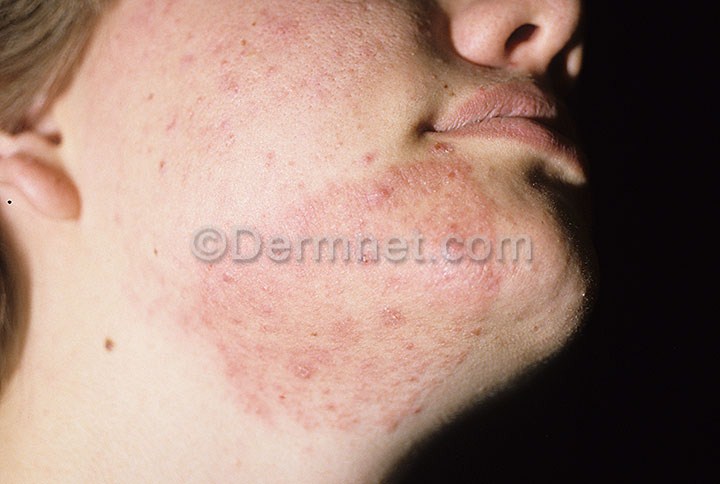
Disease: Tinea Ringworm Candidiasis and other Fungal Infections